Question: How do you change the location for the "Visual Studio 2017" directory that is created under %USERPROFILE%/Documents?
In 2015 and earlier, you could move all the folders out of "My Documents" by editing the registry, but those values seem to have moved for VS2017:
The old way: <URL>
I have changed the default Projects and Templates locations, but these directories persist in My Documents:

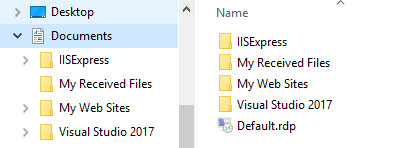
Answer: ---
Finally, a question I can answer! I, too, have spent countless hours trying to fix this. The commenter on your question is correct--the settings are still controlled by the same registry keys, it's just that the location of those has been moved following the switch to a different installer. <URL>:
> - 'HKEY_LOCAL_MACHINE''HKEY_CURRENT_USER'- 'HKLM\Software\Microsoft\VisualStudio\Version'- 'HKCU\Software\Microsoft\VisualStudio\Version'- 'HKLM\Software\Microsoft\VisualStudio\Version_Config'- '%VsAppDataFolder%\privateregistry.bin'
So in essence, what you need to do is to find that file, load it in a registry editor (such as 'regedit.exe'), change the values to your liking, and then save the file in the same format. On my machine, the file was located in:
'C:\Users\Ernest\AppData\Local\Microsoft\VisualStudio\15.0_dfee2c30'
Not censoring my username 'cause it's pretty obvious anyway. The following is how to use 'regedit.exe' to do the editing:
First, select somewhere to load the registry hive (I used 'HKEY_USERS'). It doesn't really matter as long as you don't overwrite something when loading the hive (it will warn you). With that key selected, go to 'File' > 'Load Hive...', and open the aforementioned 'privateregistry.bin' file. Type in a Key Name to load it under (e.g. "VS2017_config"), and you'll see the familiar keys used in past versions to configure paths. Change those. When you're finished, select the hive which you loaded (e.g. "VS2017_config"), and go to 'File' > 'Unload Hive...'. This should set folder paths correctly.
---
Do note that those folders will pop up again the first time you use Visual Studio Blend, so remember to change those as well if you ever plan on using that.
: The corresponding registry hive for Blend was here for me:
'C:\Users\Ernest\AppData\Local\Microsoft\Blend\15.0_dfee2c30'
---
: @ofthelit has kindly posted <URL> with the relevant info.